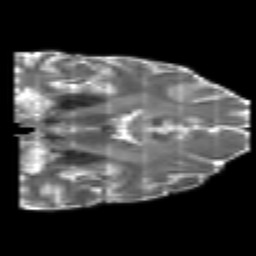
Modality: T2w
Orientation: coronal
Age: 26
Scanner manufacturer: philips
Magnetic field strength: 3 T
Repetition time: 8.592 s
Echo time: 0.1268 s